Platform: macOS
Application: Arc Browser
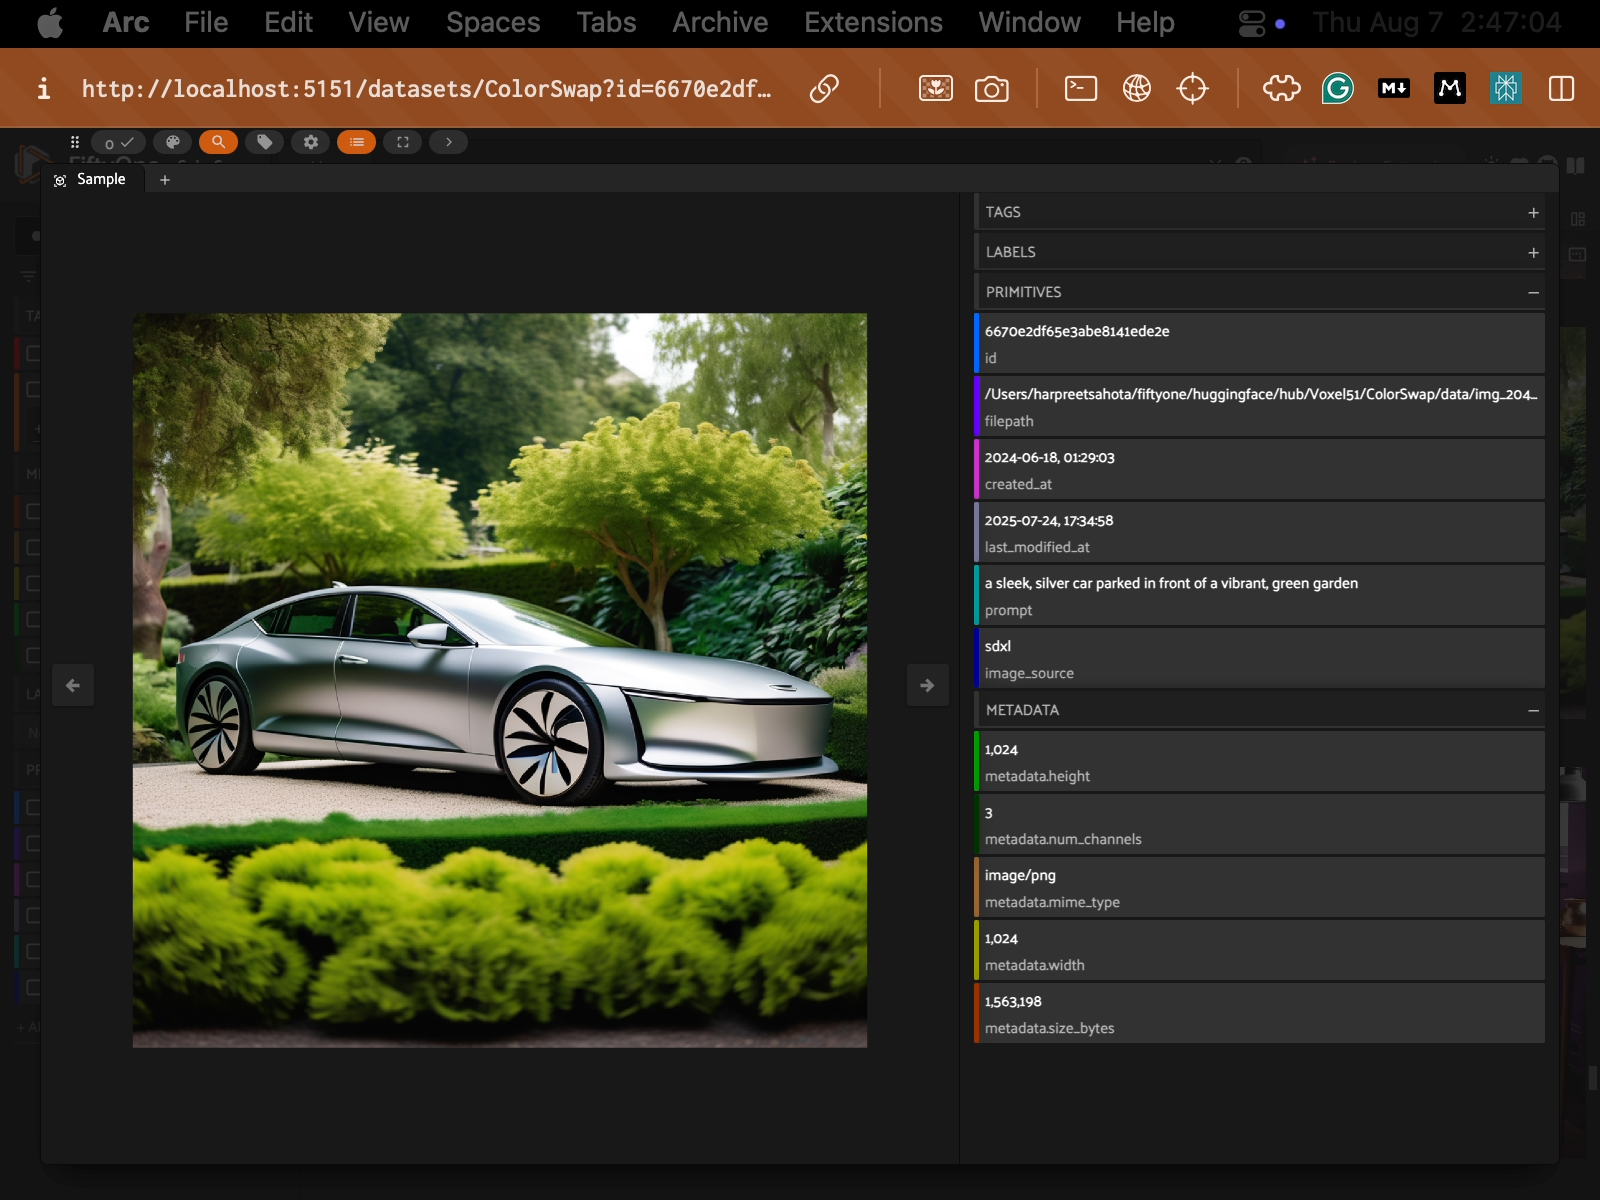
task_description: Navigate to the next sample
action_type: click
element_info: Icon
steps_since_start: 1